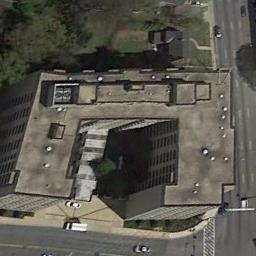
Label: commercial_area